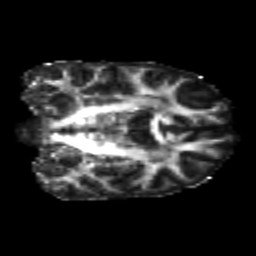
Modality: FA
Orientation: coronal
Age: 25
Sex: male
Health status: healthy
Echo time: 0.074 s